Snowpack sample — Loveland Pass, Silver Plume, Colorado, USA (12/14/25, 10:50 AM MST)
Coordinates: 39.664, -105.882
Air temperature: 36 °F
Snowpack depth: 67 cm
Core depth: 20 cm
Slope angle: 6°, slope face: 326°
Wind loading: low
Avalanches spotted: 0
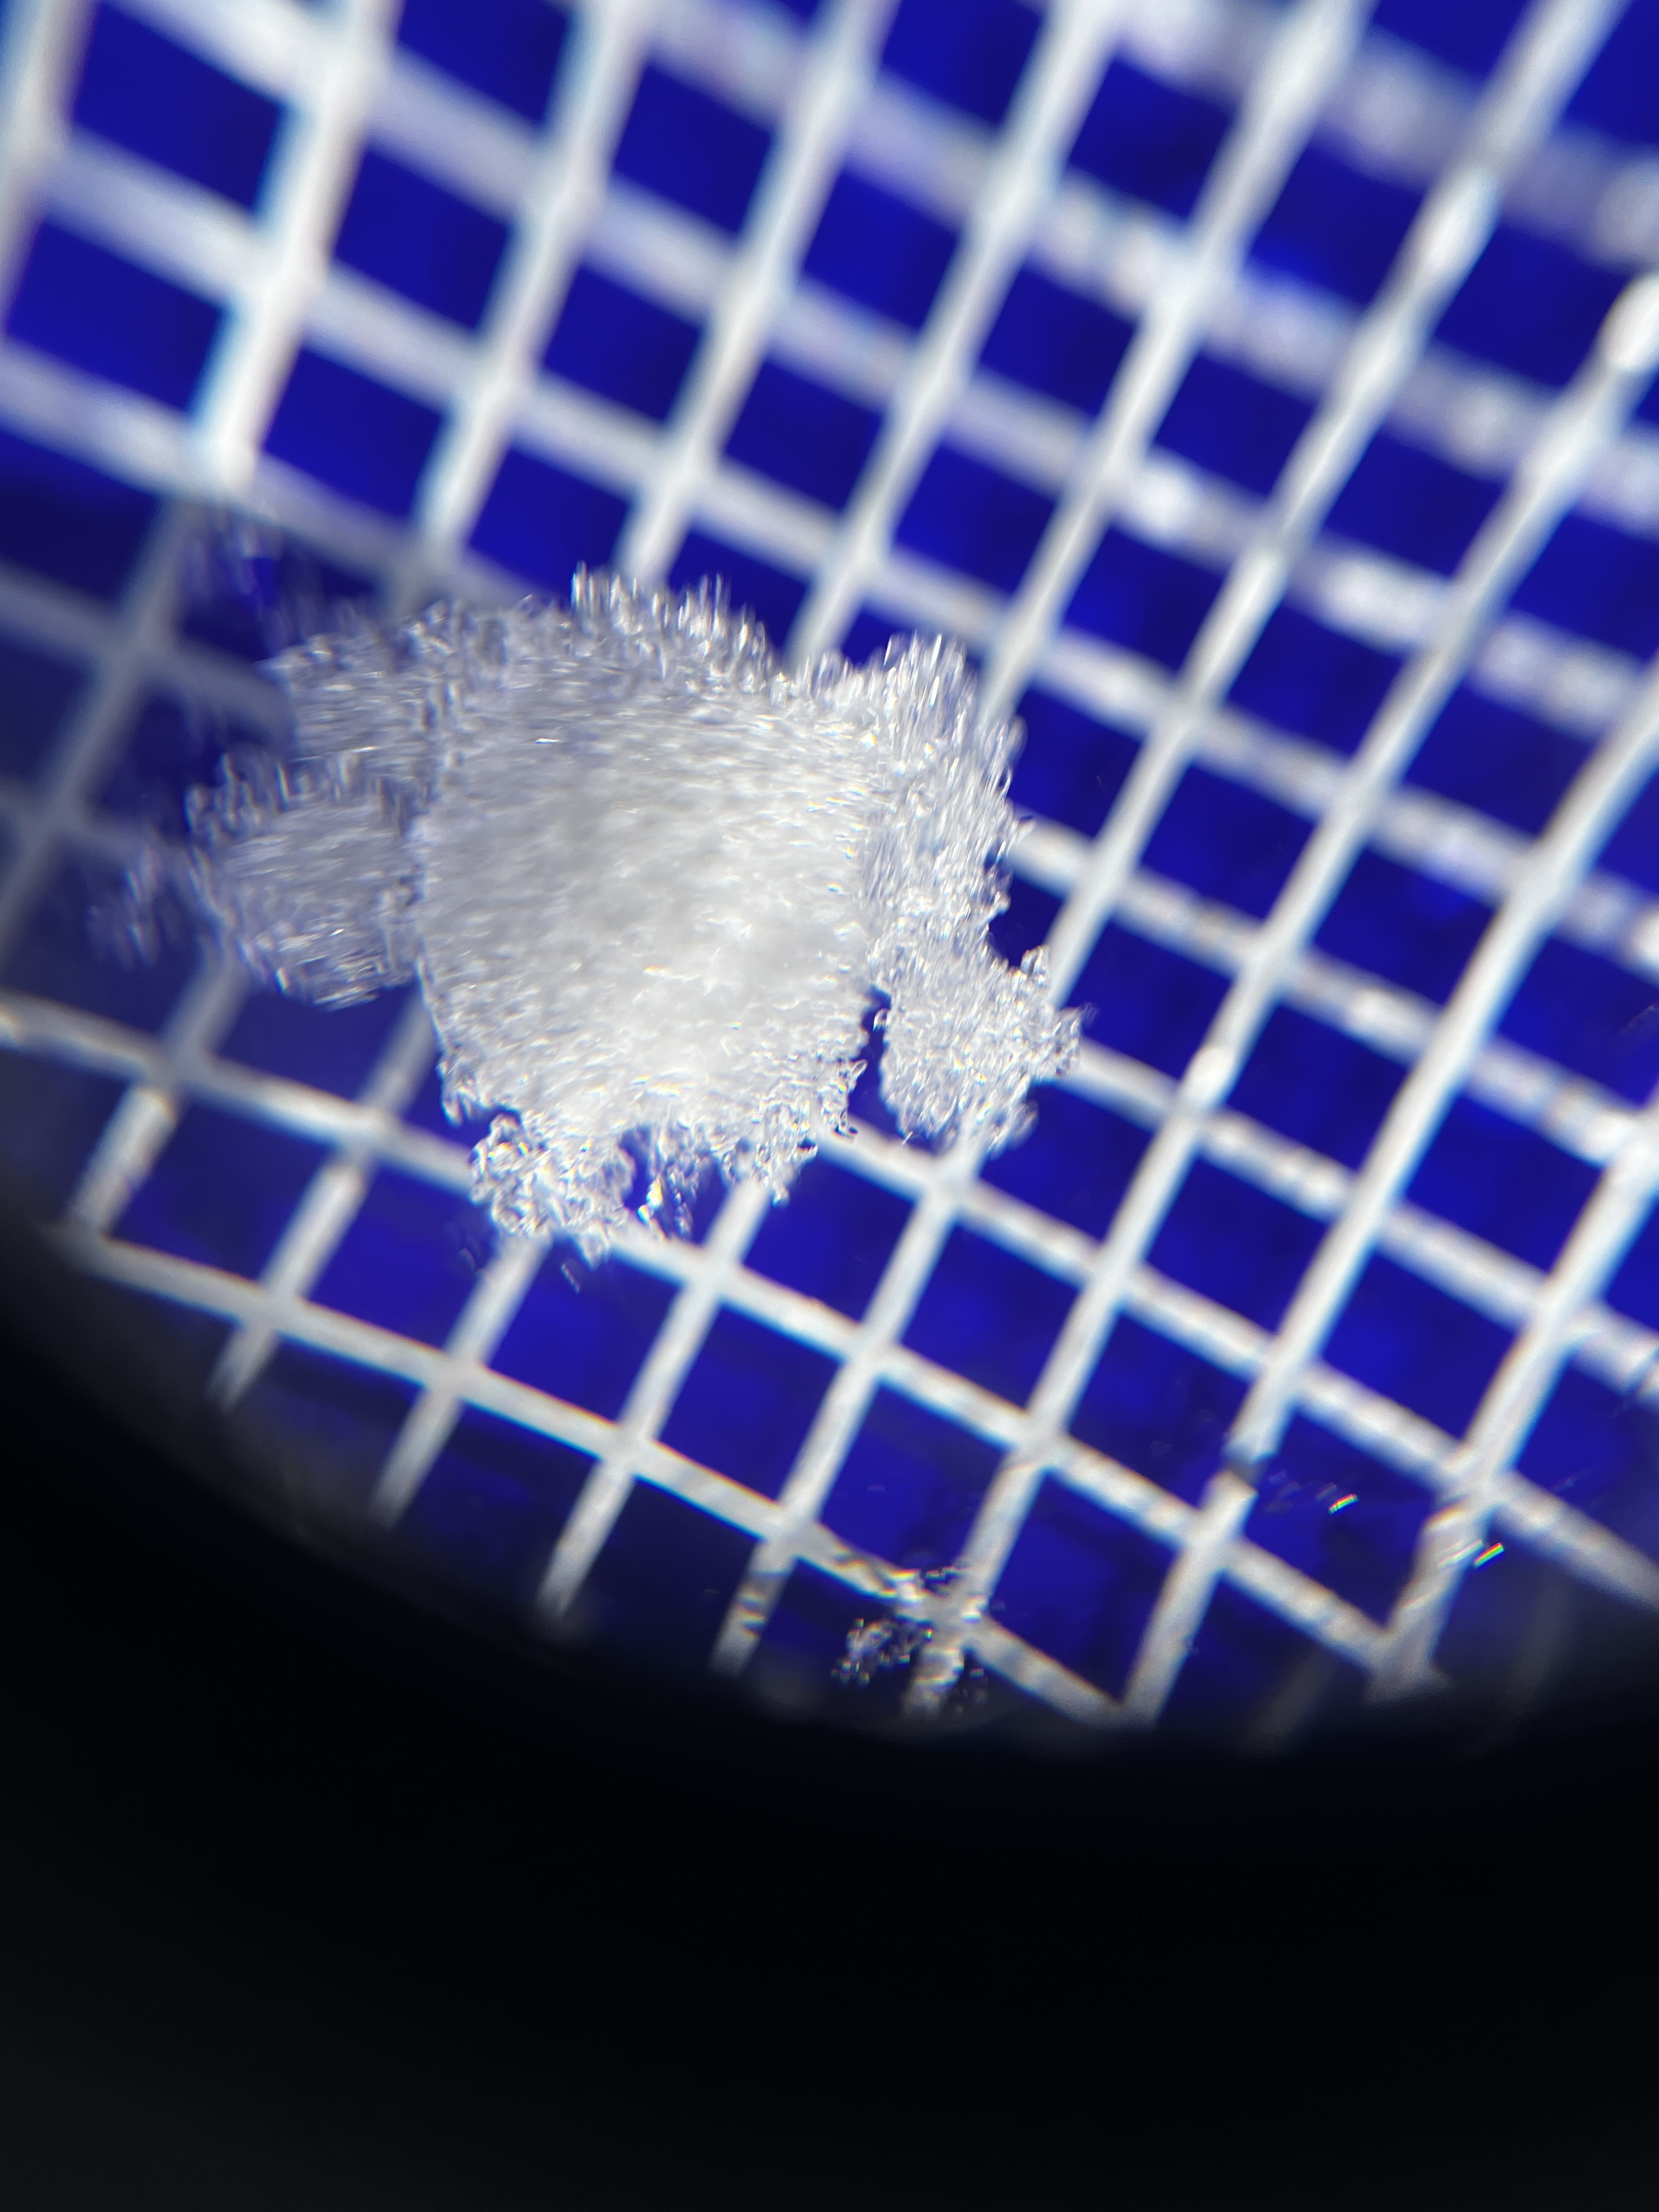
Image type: magnified_profile
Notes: No avalanches spotted, very late start to the season with minimal snowpack